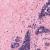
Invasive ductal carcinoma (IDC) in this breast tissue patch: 0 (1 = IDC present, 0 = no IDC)